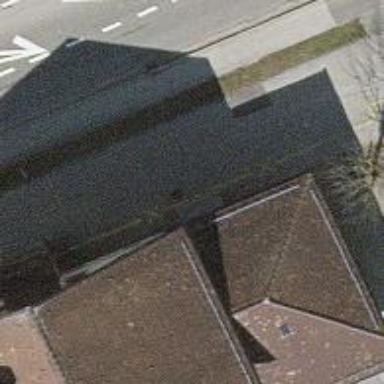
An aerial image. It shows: Building with side-hipped roof design.